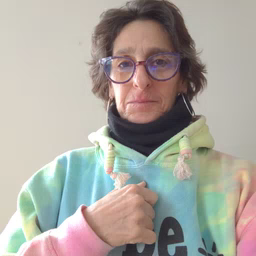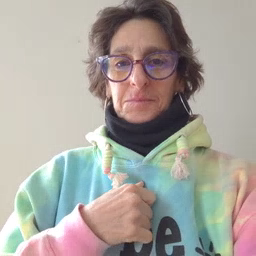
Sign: into